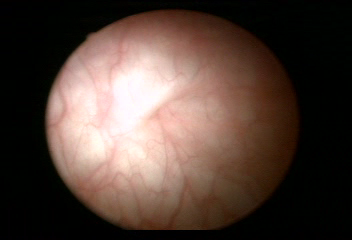
Modality: WLC
Class: Normal mucosa
Bladder cancer association: No